Question: I'm trying to add a timer on the side of the thumbnail but the UIlabel for the timer is always duplicating when I scroll.
It ends up like this. Any help would be greatly appreciated.

This is how my method looks like
'''
- (UITableViewCell *)tableView:(UITableView *)tableView cellForRowAtIndexPath:(NSIndexPath *)indexPath
{
static NSString *CellIdentifier = @"Cell";
ChanelFeeds *currentFeed = [[xmlParser feeds] objectAtIndex:indexPath.row];
UITableViewCell *cell = [tableView dequeueReusableCellWithIdentifier:CellIdentifier];
if (cell == nil)
{
cell = [[[UITableViewCell alloc] initWithStyle:UITableViewCellStyleSubtitle reuseIdentifier:CellIdentifier] autorelease];
CGRect imageFrame = CGRectMake(0, 0, 120, 90);
self.customImage = [[UIImageView alloc] initWithFrame:imageFrame];
[cell.contentView addSubview:self.customImage];
[self.customImage release];
// Title
CGRect contentFrame = CGRectMake(122, 2, 198, 45);
UILabel *title = [[UILabel alloc] initWithFrame:contentFrame];
title.tag = 0011;
title.numberOfLines = 2;
title.backgroundColor = [UIColor clearColor];
title.textColor = [UIColor whiteColor];
title.font = [UIFont boldSystemFontOfSize:14];
[cell.contentView addSubview:title];
[title release];
// Views Placement
CGRect contentFrame2 = CGRectMake(127, 70, 180, 15);
UILabel *title2 = [[UILabel alloc] initWithFrame:contentFrame2];
title2.tag = 0012;
title2.numberOfLines = 1;
title2.backgroundColor = [UIColor clearColor];
title2.textColor = [UIColor whiteColor];
title2.font = [UIFont italicSystemFontOfSize:14];
[cell.contentView addSubview:title2];
[title2 release];
//Here's where the fails come in
CGRect contentFrame6 = CGRectMake(0, 66, 33, 13);
CGRect contentFrame7 = CGRectMake(6, 65, 60, 15);
UIImageView *imv5 = [[UIImageView alloc]initWithFrame:contentFrame6];
UILabel *title3 = [[UILabel alloc] initWithFrame:contentFrame7];
imv5.alpha = 1;
title3.tag = 0013;
imv5.tag = 0014;
[cell.contentView addSubview:imv5];
imv5.backgroundColor = [UIColor clearColor];
}
// Formatting views
NSNumberFormatter * f = [[NSNumberFormatter alloc] init]; [f setNumberStyle:NSNumberFormatterDecimalStyle]; NSNumber * formattedViews = [f numberFromString
:[currentFeed views]]; [f release]; NSNumber *firstNumber = formattedViews; NSNumberFormatter *formatter = [[NSNumberFormatter alloc] init];[formatter setNumberStyle: NSNumberFormatterDecimalStyle]; convertedNumber = [formatter stringForObjectValue:firstNumber];
// Basic stuff
UILabel *title = (UILabel *)[cell.contentView viewWithTag:0011];
UILabel *title2 = (UILabel *)[cell.contentView viewWithTag:0012];
UILabel *title3 = (UILabel *)[cell.contentView viewWithTag:0013];
title.text = [currentFeed title];
title2.text = [NSString stringWithFormat:@"%@ views", convertedNumber];
totalTime = [self timeFormatted:([currentFeed duration].intValue)-1];
NSString *word = @":00:";
if ([totalTime rangeOfString:word].location == NSNotFound) {
totalTime = [totalTime stringByReplacingOccurrencesOfString:@"00:" withString:@""];
totalTime = [totalTime stringByReplacingOccurrencesOfString:@"01:" withString:@"1:"];
totalTime = [totalTime stringByReplacingOccurrencesOfString:@"02:" withString:@"2:"];
totalTime = [totalTime stringByReplacingOccurrencesOfString:@"03:" withString:@"3:"];
totalTime = [totalTime stringByReplacingOccurrencesOfString:@"04:" withString:@"4:"];
totalTime = [totalTime stringByReplacingOccurrencesOfString:@"05:" withString:@"5:"];
totalTime = [totalTime stringByReplacingOccurrencesOfString:@"06:" withString:@"6:"];
totalTime = [totalTime stringByReplacingOccurrencesOfString:@"07:" withString:@"7:"];
totalTime = [totalTime stringByReplacingOccurrencesOfString:@"08:" withString:@"8:"];
totalTime = [totalTime stringByReplacingOccurrencesOfString:@"09:" withString:@"9:"];}
if([totalTime length] >= 5) {
CGRect contentFrame7 = CGRectMake(4, 65, 60, 15);
title3 = [[UILabel alloc] initWithFrame:contentFrame7];
title3.textColor = [UIColor whiteColor];
title3.backgroundColor = [UIColor clearColor];
title3.font = [UIFont boldSystemFontOfSize:10];
} else {
CGRect contentFrame7 = CGRectMake(6, 65, 60, 15);
title3 = [[UILabel alloc] initWithFrame:contentFrame7];
title3.textColor = [UIColor whiteColor];
title3.backgroundColor = [UIColor clearColor];
title3.font = [UIFont boldSystemFontOfSize:10];
}
title3.text = totalTime;
[cell.contentView addSubview:title3];
NSString *directoryPath = [NSSearchPathForDirectoriesInDomains(NSCachesDirectory, NSUserDomainMask, YES) objectAtIndex:0];
NSURL *imgURL = [currentFeed thumbnailURL];
NSArray *parts = [[NSString stringWithFormat:@"%@", imgURL] componentsSeparatedByString:@"/"];
NSString *imageName = [parts objectAtIndex:[parts count]-2];
NSString *filePath = [directoryPath stringByAppendingPathComponent:imageName];
UIImage *myview = [UIImage imageWithContentsOfFile:filePath];
if(myview){
cell.imageView.image = myview;
//Add Black fucking border and stuff here!!!
}else{
dispatch_async(dispatch_get_global_queue(DISPATCH_QUEUE_PRIORITY_DEFAULT, 0), ^{
NSData* data = [NSData dataWithContentsOfURL:[currentFeed thumbnailURL]];
UIImage *thumbnail = [UIImage imageWithData:data];
cell.imageView.image = thumbnail;
[self.feedsTableView beginUpdates];
[self.feedsTableView reloadRowsAtIndexPaths:[NSArray arrayWithObjects:indexPath, nil]
withRowAnimation:UITableViewRowAnimationNone];
[self.feedsTableView endUpdates];
});
}
return cell;
}
'''
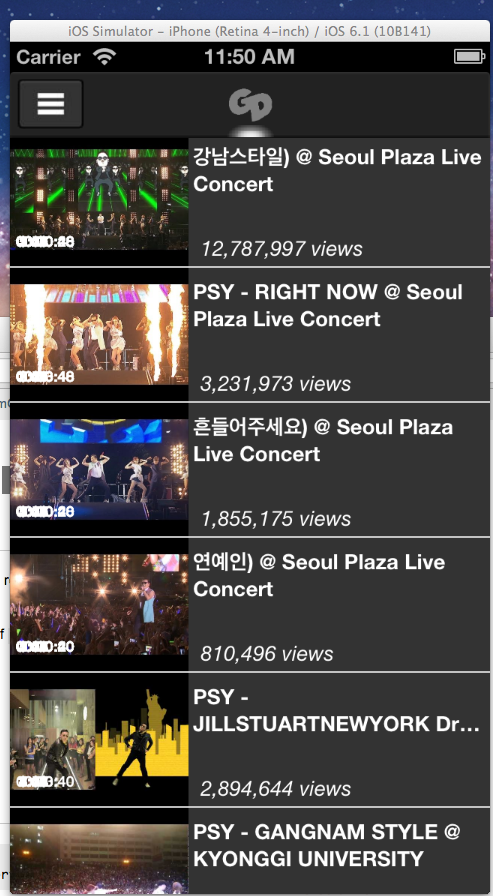
Answer: Obvious:
Don't add any views outside the '(cell == nil)' block.
Cells are reused, that means that if you add any label to a reused cell, there will be two labels... and more if the cell is reused again.
There are many other problematic parts. For example, starting cell reloading from inside this method is VERY strange.
Also, the code would be simplified a lot, if you used a xib for the cell design.